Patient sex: M
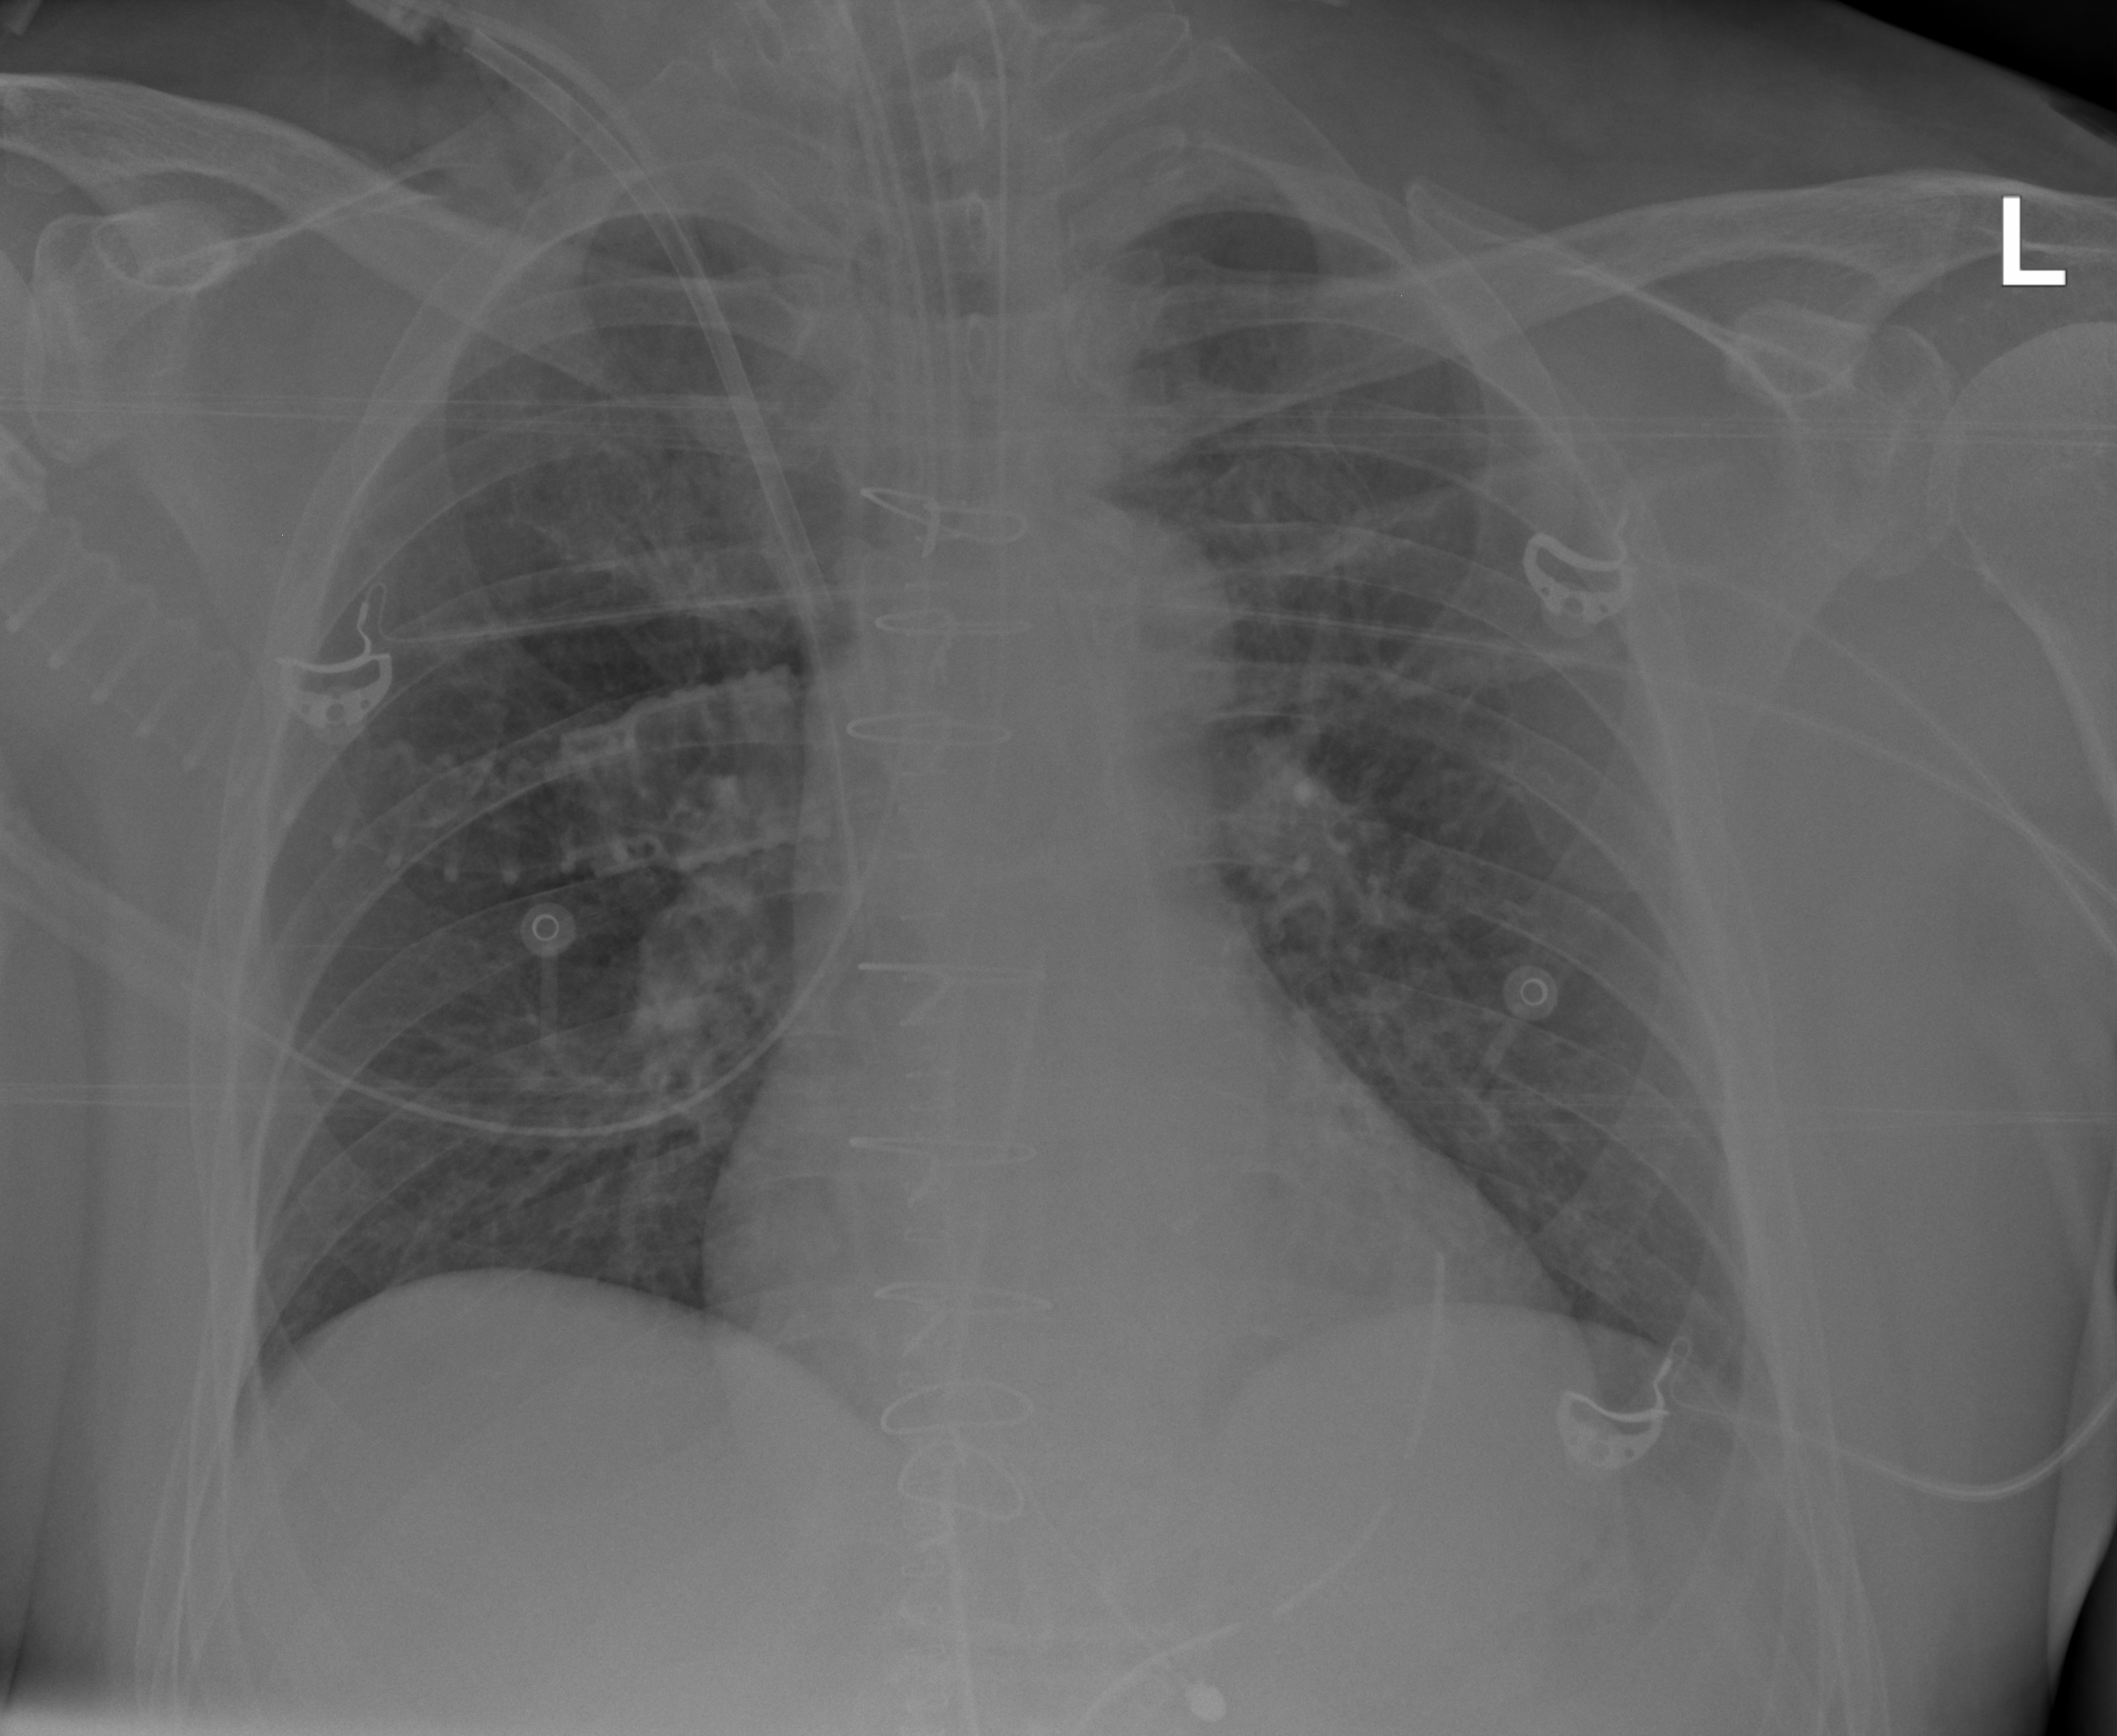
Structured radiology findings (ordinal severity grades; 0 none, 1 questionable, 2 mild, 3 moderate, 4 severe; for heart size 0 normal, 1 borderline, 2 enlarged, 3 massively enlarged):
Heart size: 0
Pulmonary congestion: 0
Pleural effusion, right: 0
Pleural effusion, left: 0
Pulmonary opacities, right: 0
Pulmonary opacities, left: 0
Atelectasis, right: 0
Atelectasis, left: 0